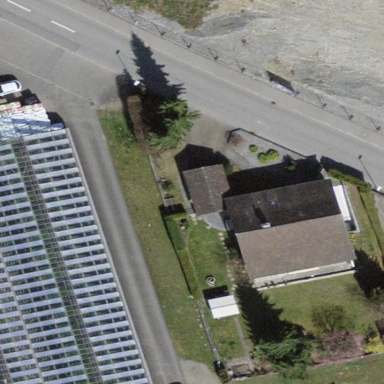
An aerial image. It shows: Building with tile roof.